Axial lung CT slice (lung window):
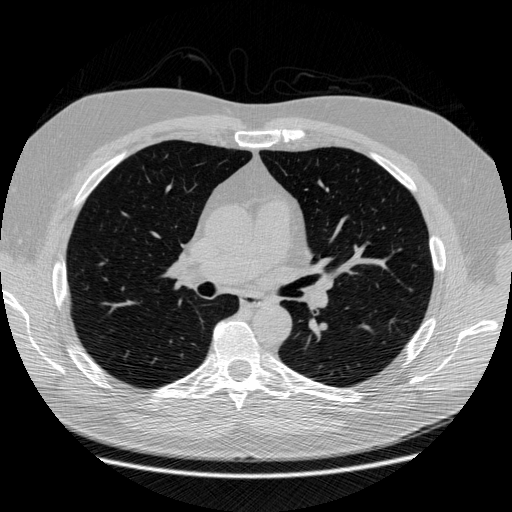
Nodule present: no